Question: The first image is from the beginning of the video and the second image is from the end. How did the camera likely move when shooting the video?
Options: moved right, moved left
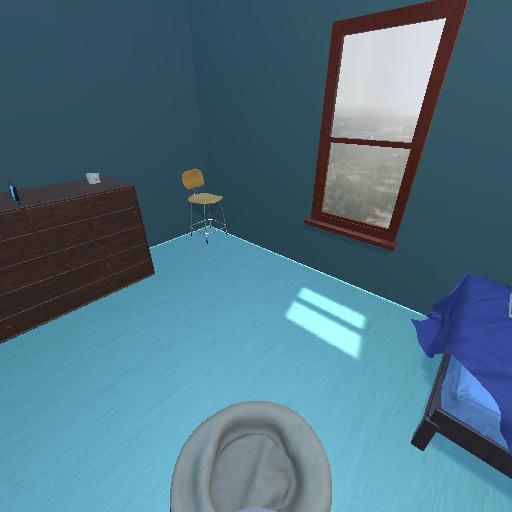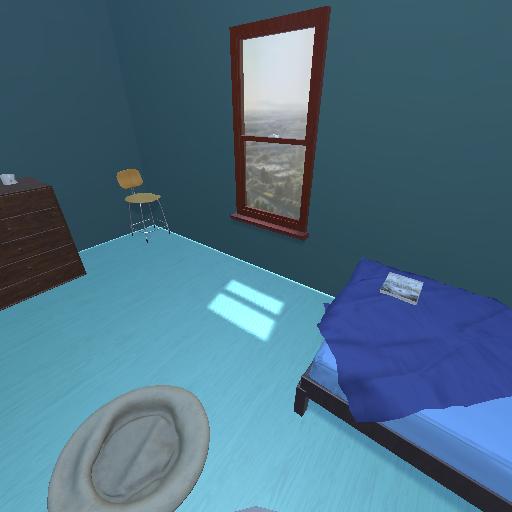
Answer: moved right